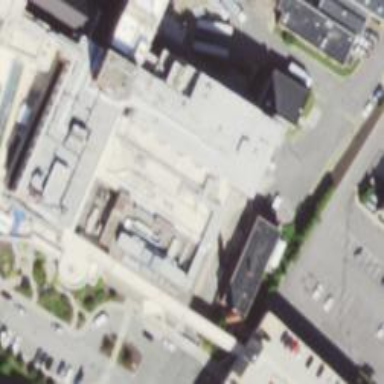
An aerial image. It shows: Hospital building.